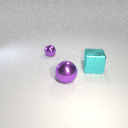
large cyan metal cube to the right of large purple metal sphere